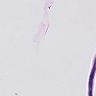
Metastatic tissue present: yes